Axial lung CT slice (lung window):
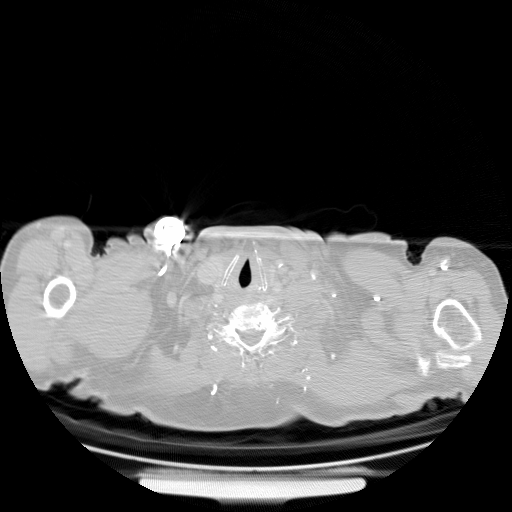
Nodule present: no